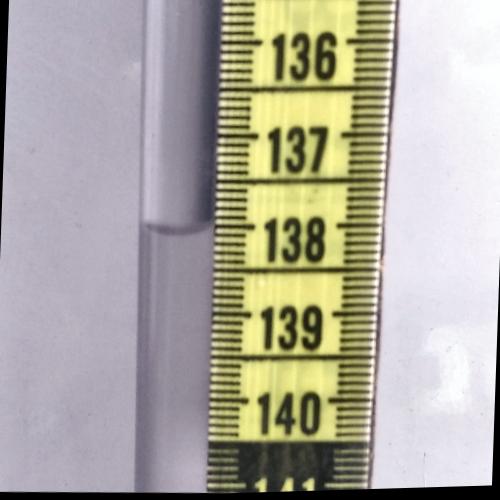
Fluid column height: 138.0 cm